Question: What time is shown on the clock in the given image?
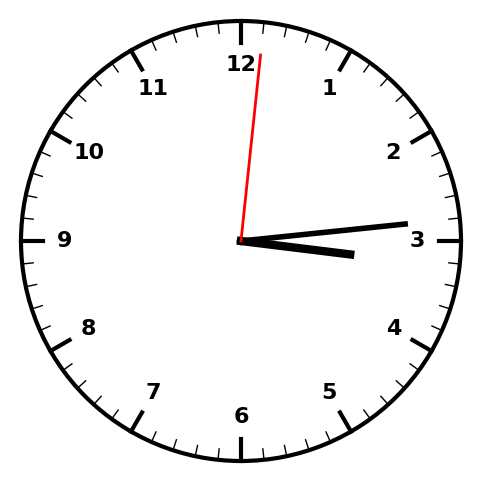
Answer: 03:14:01